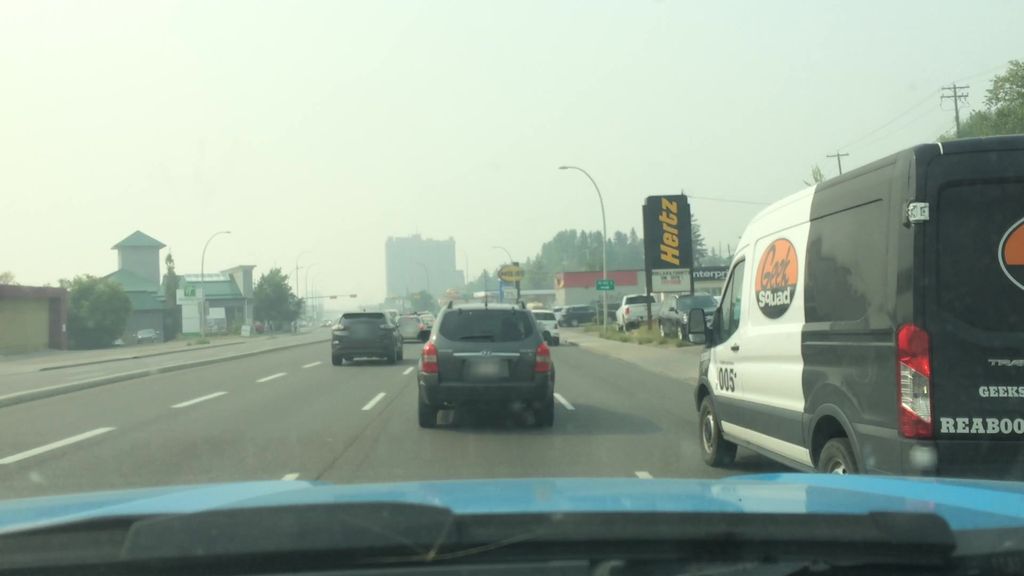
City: calgary